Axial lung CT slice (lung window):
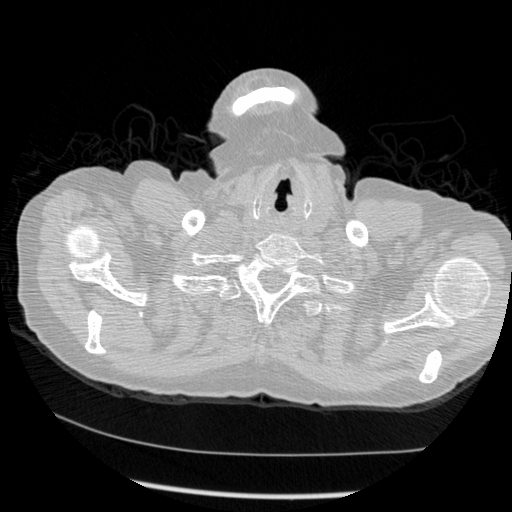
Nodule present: no